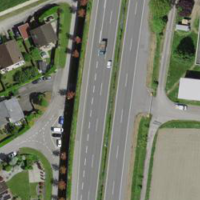
EUNIS habitat code: 57
Species observed at this site:
Corvus corone